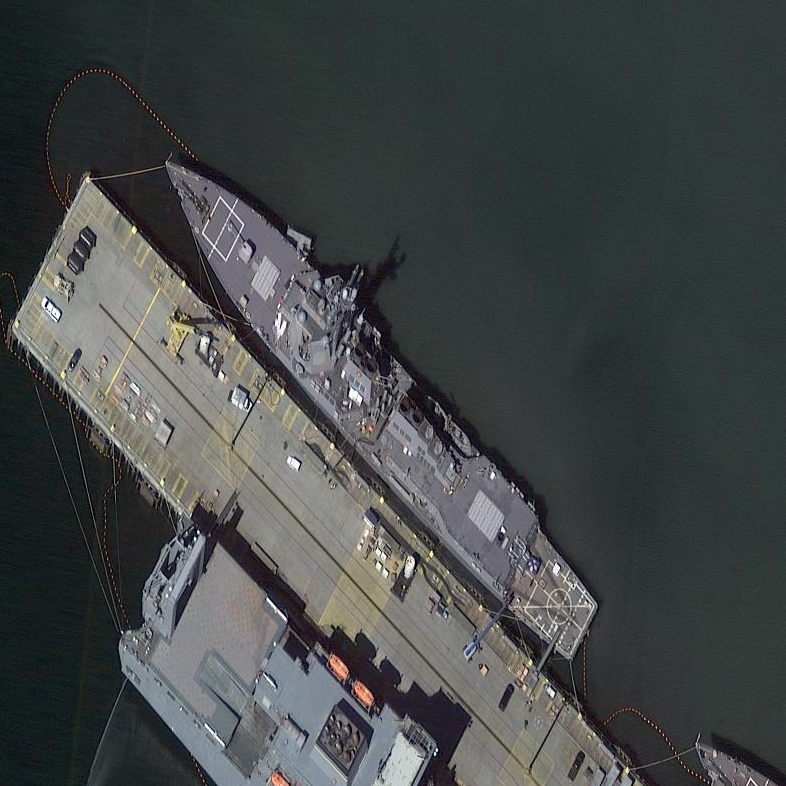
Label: Arleigh_Burke-class_destroyer